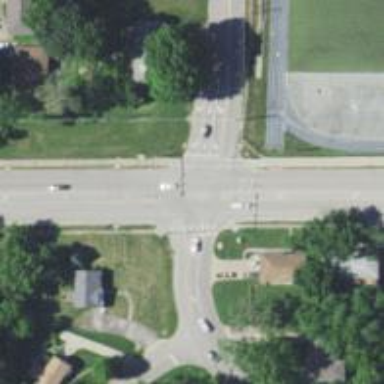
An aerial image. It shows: Marked road crossing.